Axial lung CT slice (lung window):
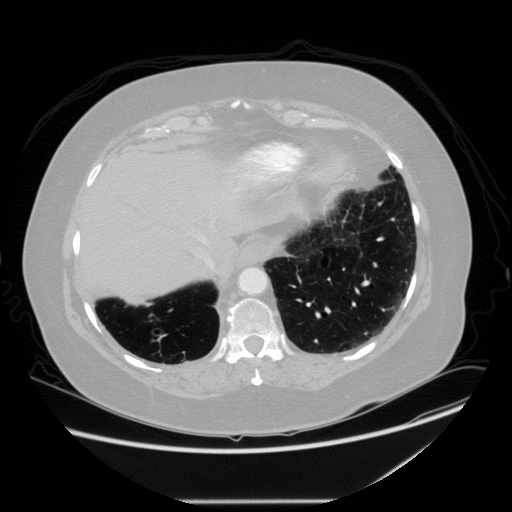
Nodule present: no